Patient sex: M
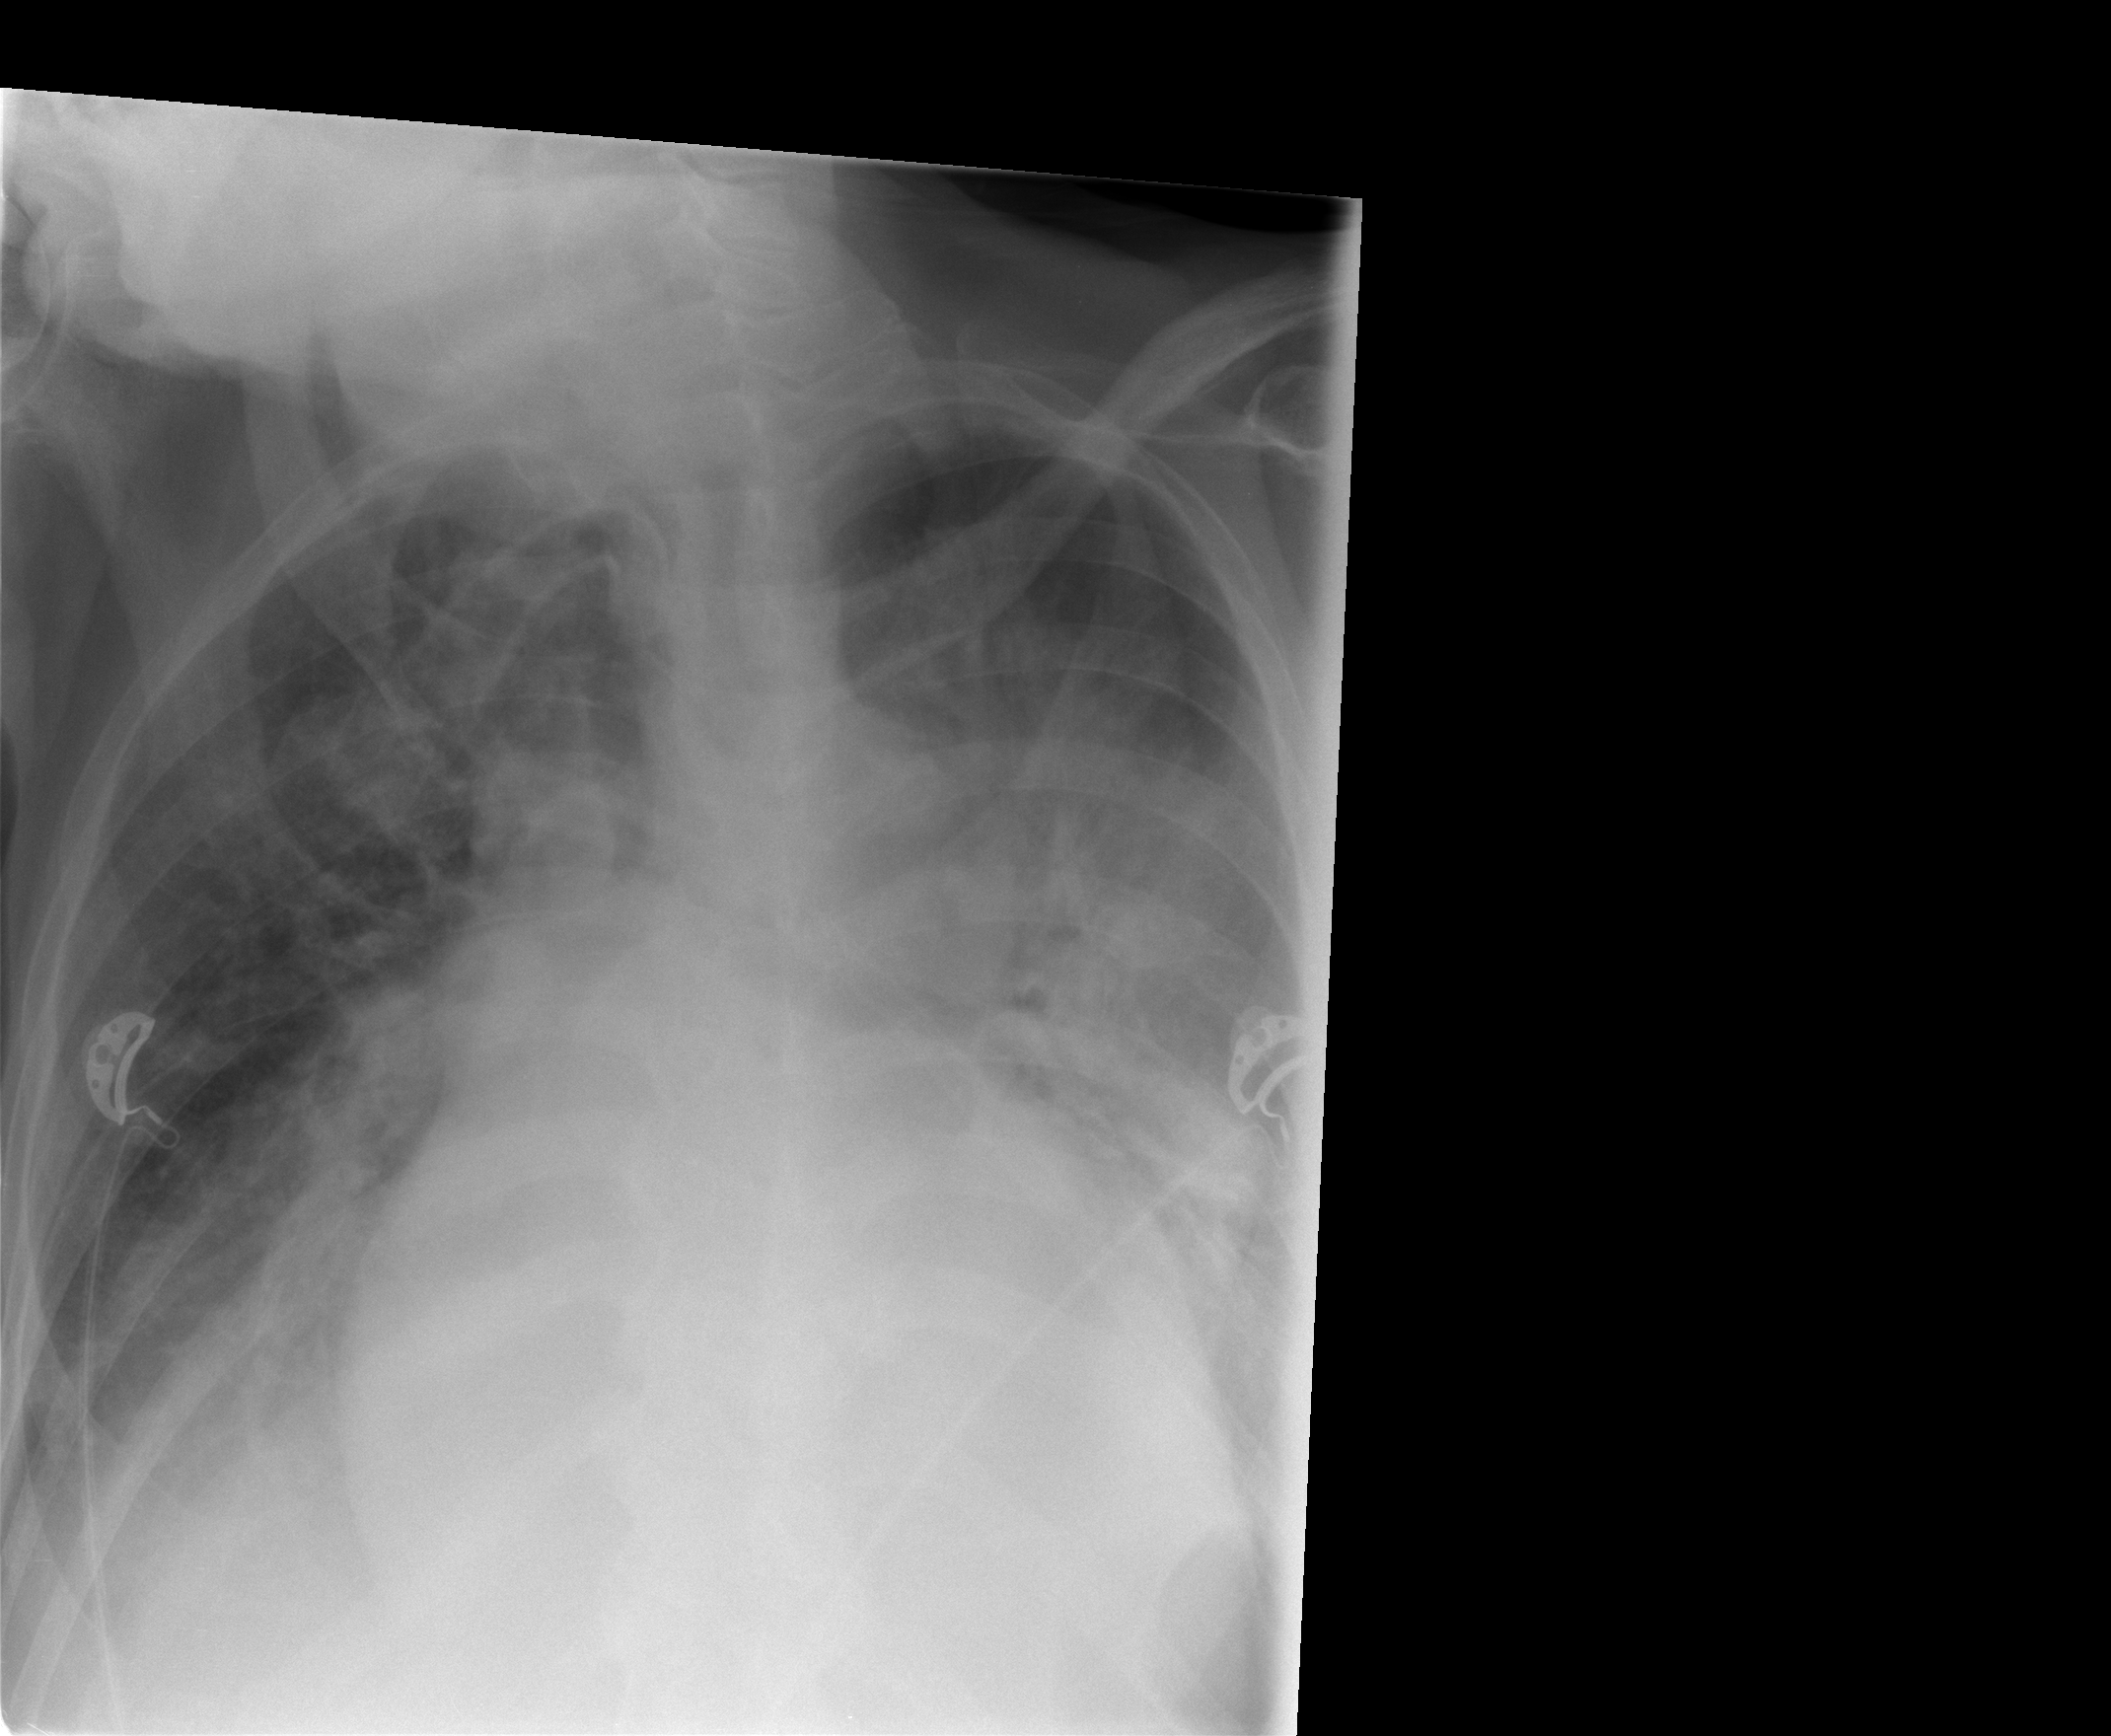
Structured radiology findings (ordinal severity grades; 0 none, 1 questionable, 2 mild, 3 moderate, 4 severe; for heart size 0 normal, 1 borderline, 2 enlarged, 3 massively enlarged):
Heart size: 3
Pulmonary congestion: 2
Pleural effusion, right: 2
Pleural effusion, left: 2
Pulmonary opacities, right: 0
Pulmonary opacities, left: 3
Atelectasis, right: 2
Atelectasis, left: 2